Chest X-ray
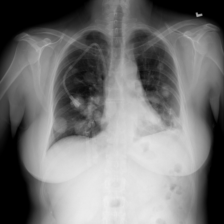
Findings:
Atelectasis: negative
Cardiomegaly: negative
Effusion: positive
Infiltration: negative
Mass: positive
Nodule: negative
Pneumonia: negative
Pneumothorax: negative
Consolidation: negative
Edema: negative
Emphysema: negative
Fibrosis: negative
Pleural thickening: negative
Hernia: negative